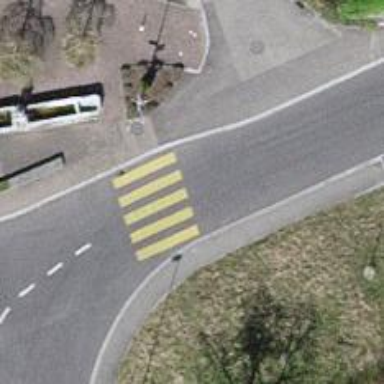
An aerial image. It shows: Marked road crossing.